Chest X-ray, PA view. Patient: 44 years old, sex M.
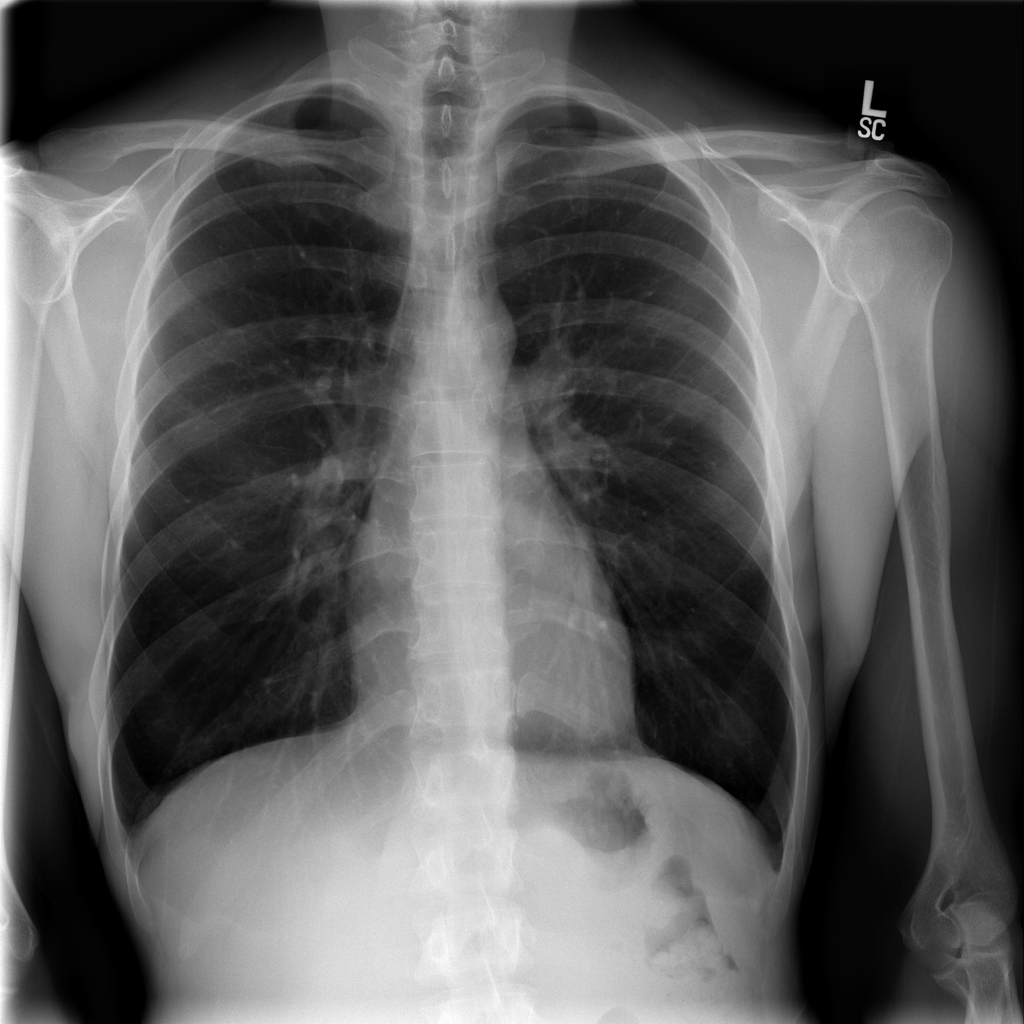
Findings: No Finding